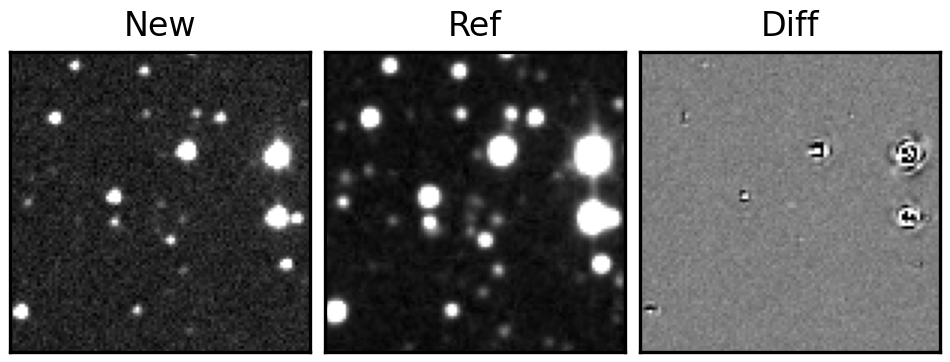
Label: real